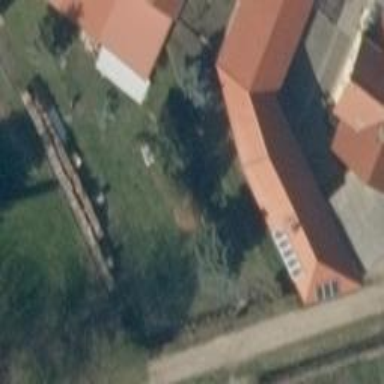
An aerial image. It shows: Farm auxiliary building.